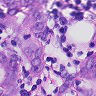
Metastatic tissue present: yes